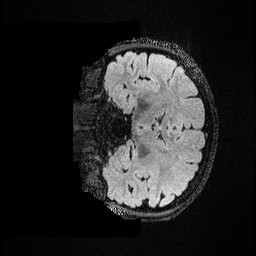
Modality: FLAIR
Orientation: coronal
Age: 23
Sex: female
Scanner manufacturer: ge
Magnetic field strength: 3 T
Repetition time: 4.802 s
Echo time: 0.1162 s